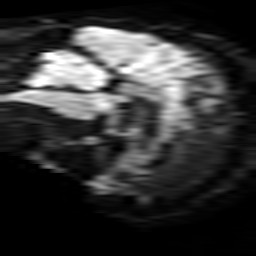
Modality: TRACE
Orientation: sagittal
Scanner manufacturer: philips
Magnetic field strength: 3 T
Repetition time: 3.794 s
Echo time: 0.06119 s